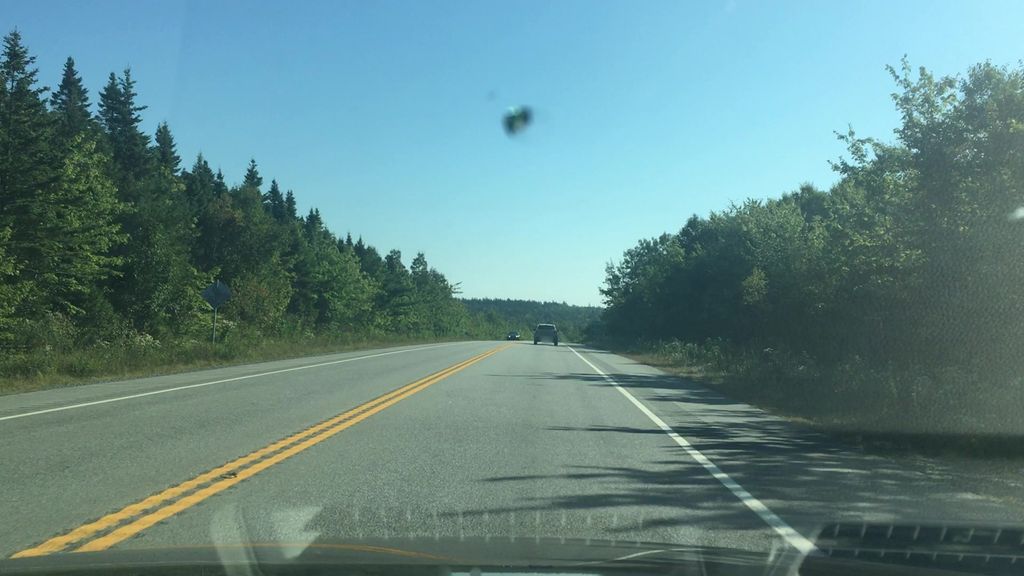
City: halifax